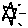
Label: star